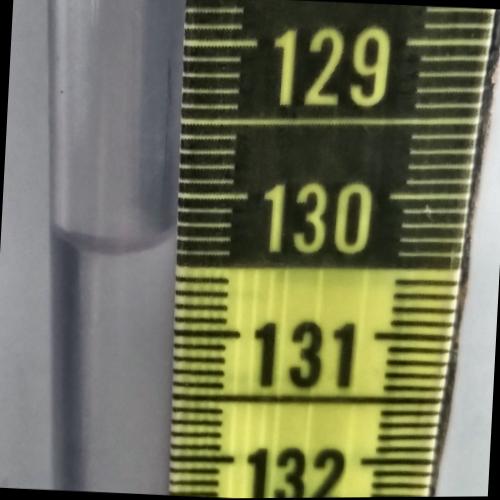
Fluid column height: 130.4 cm